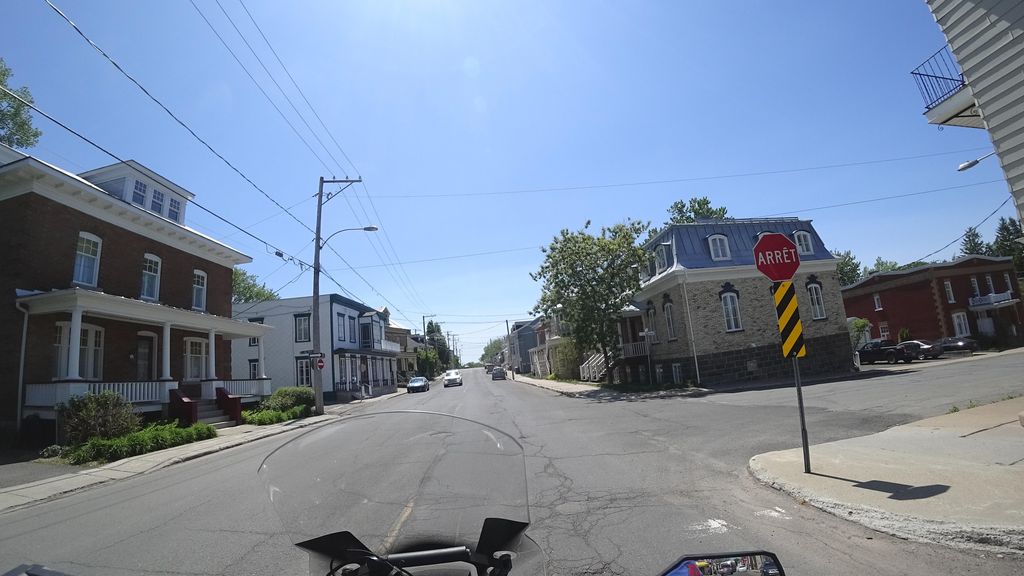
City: quebec_city